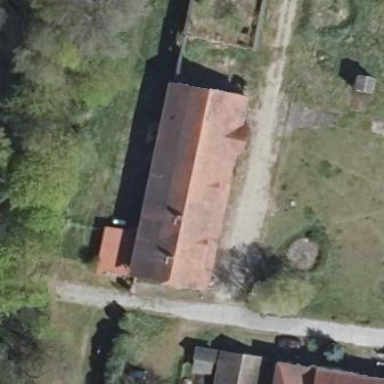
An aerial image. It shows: Gabled building with roof oriented along its structure.